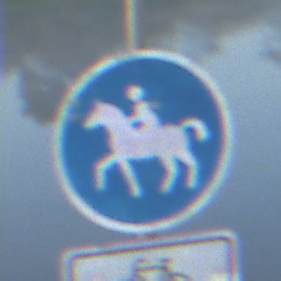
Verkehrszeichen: Reitweg
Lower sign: EinspurigeFahrzeugeFrei5
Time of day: Dawn
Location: Outdoor (Nature)
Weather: Clear
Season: NotSpecified
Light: Natural